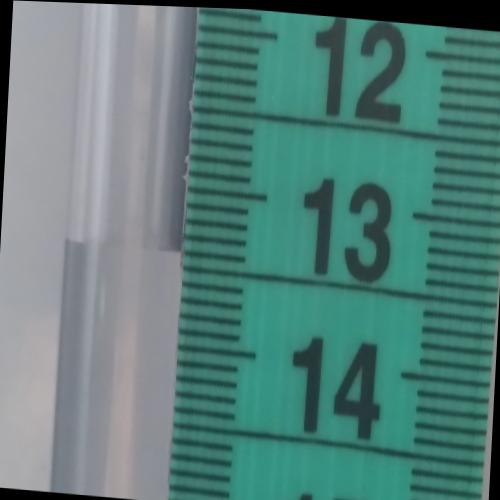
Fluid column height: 13.4 cm